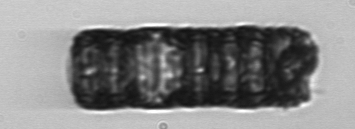
Label: Paralia_sulcata